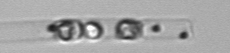
Label: Guinardia_delicatula_TAG_internal_parasite